Brain MRI, t1w sequence, axial 2D slice.
Patient: age 34, sex M, weight 90 kg, height 1.9 m
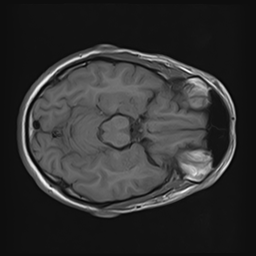